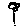
Label: flower